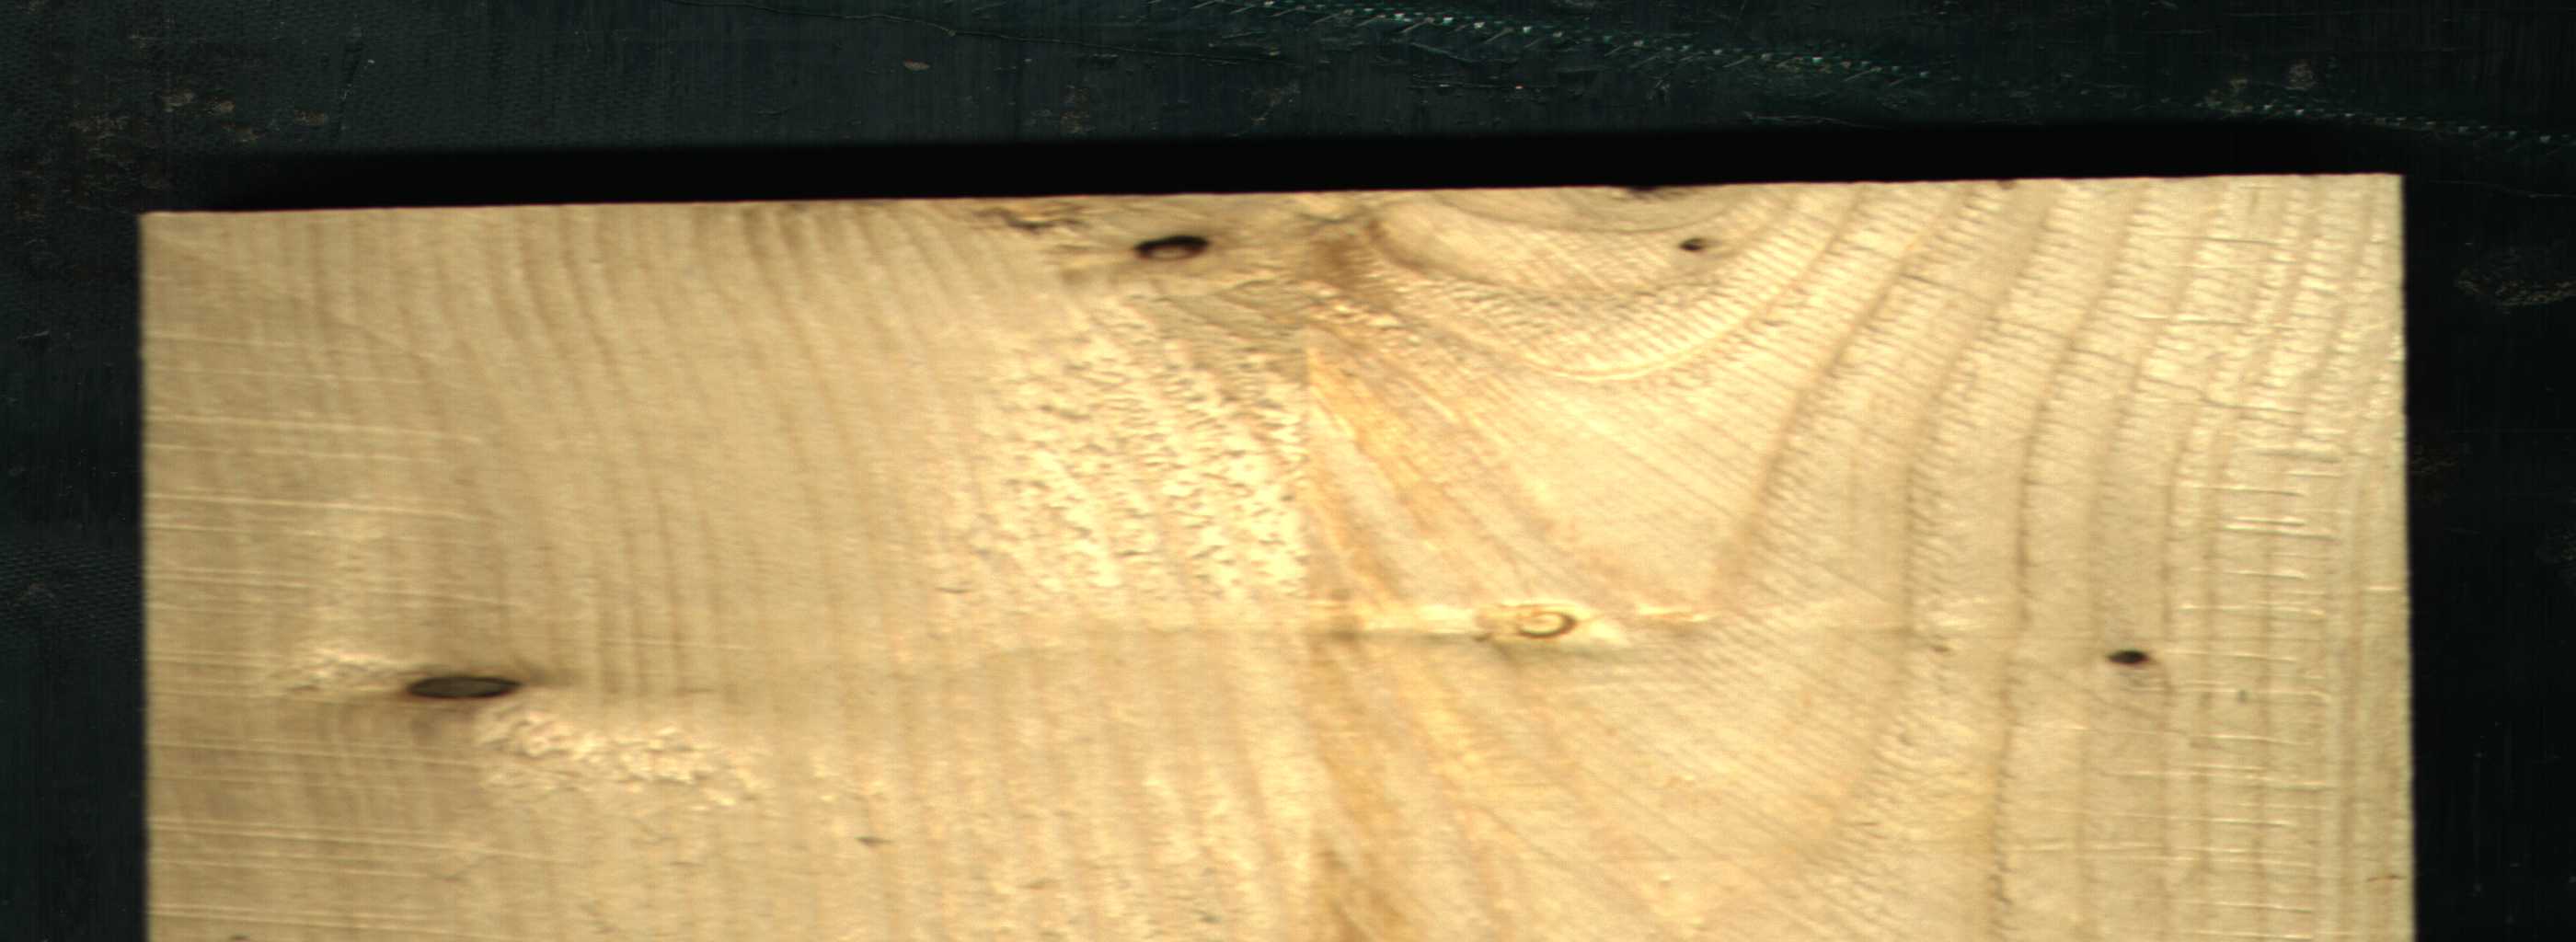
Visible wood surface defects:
Dead_Knot
Dead_Knot
Dead_Knot